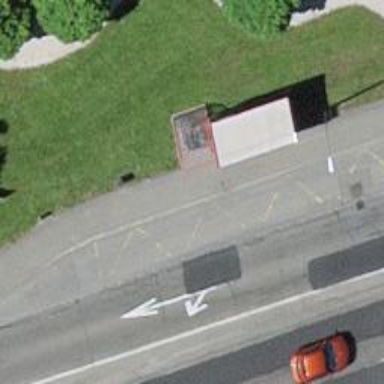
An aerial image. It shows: Bus stop with shelter. It is platform for public transport.